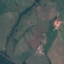
Land use / land cover: Pasture